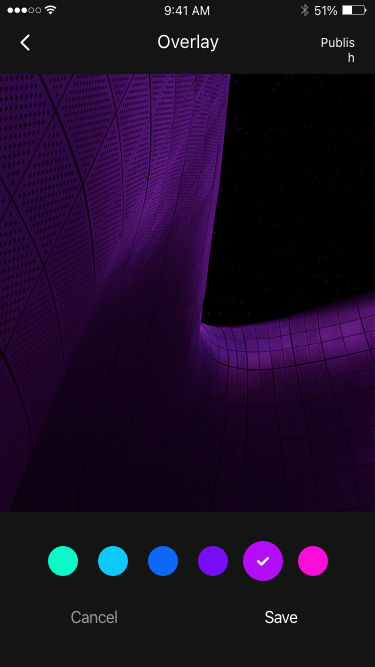
Text in this UI design:
Save
Cancel
Overlay
Publish